Current action and preconditions to check: trajectory_clear

Your task: For each precondition in the list above, predict whether it will hold at this action.

Consider the current scene as observed from the mobile robot's camera, and analyze the predicted future states of all dynamic agents (e.g., people, animals, vehicles, or any moving entities) within the NEXT SECOND.

IMPORTANT: Only answer "very likely" if you are absolutely certain—based on strong, clear evidence—that a dynamic agent will violate the precondition in the predicted future state. Do NOT answer "very likely" for unlikely, ambiguous, or low-probability risks.

Ask yourself for each precondition: Is there a high probability, with clear and convincing evidence, that the predicted future states of any dynamic agent will interfere with the predicted future state of the currently executing action within the NEXT SECOND, causing that precondition to fail?

Assess the risk level based on these predictions. Use "likely" or "very likely" if motions create a clear risk of interference.

Use "neutral" or "improbable" if agents are nearby but their predicted paths are clearly diverging or non-conflicting.

Failure Risk Categories: "very improbable", "improbable", "neutral", "likely", "very likely"

Answer Format: Output ONLY the probability_of_failure value from these categories: "very improbable", "improbable", "neutral", "likely", "very likely"

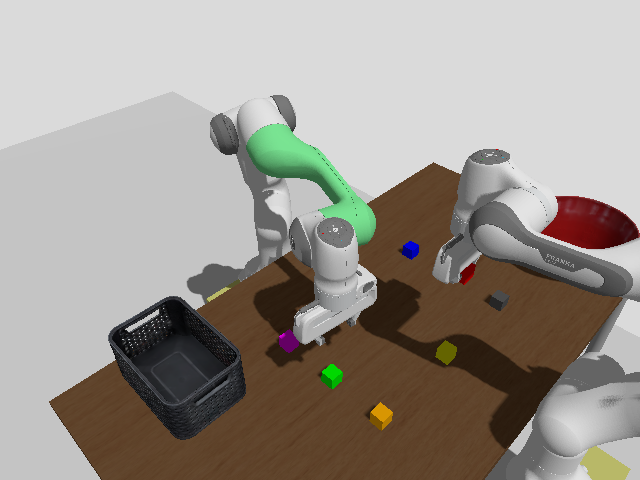

Answer: improbable